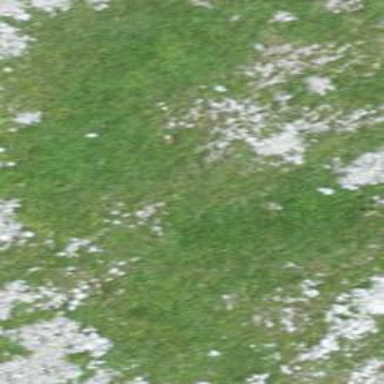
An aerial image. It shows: Vast expanse of grassland.